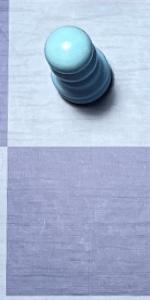
Label: Empty